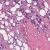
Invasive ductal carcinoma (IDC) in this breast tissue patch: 1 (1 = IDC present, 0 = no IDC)